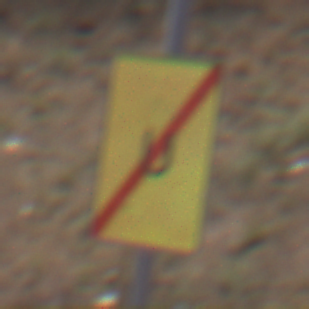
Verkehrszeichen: EndeUmleitung
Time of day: Midday
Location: Outdoor (RoadRail)
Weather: Clear
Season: NotSpecified
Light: Natural